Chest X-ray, PA view. Patient: 50 years old, sex F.
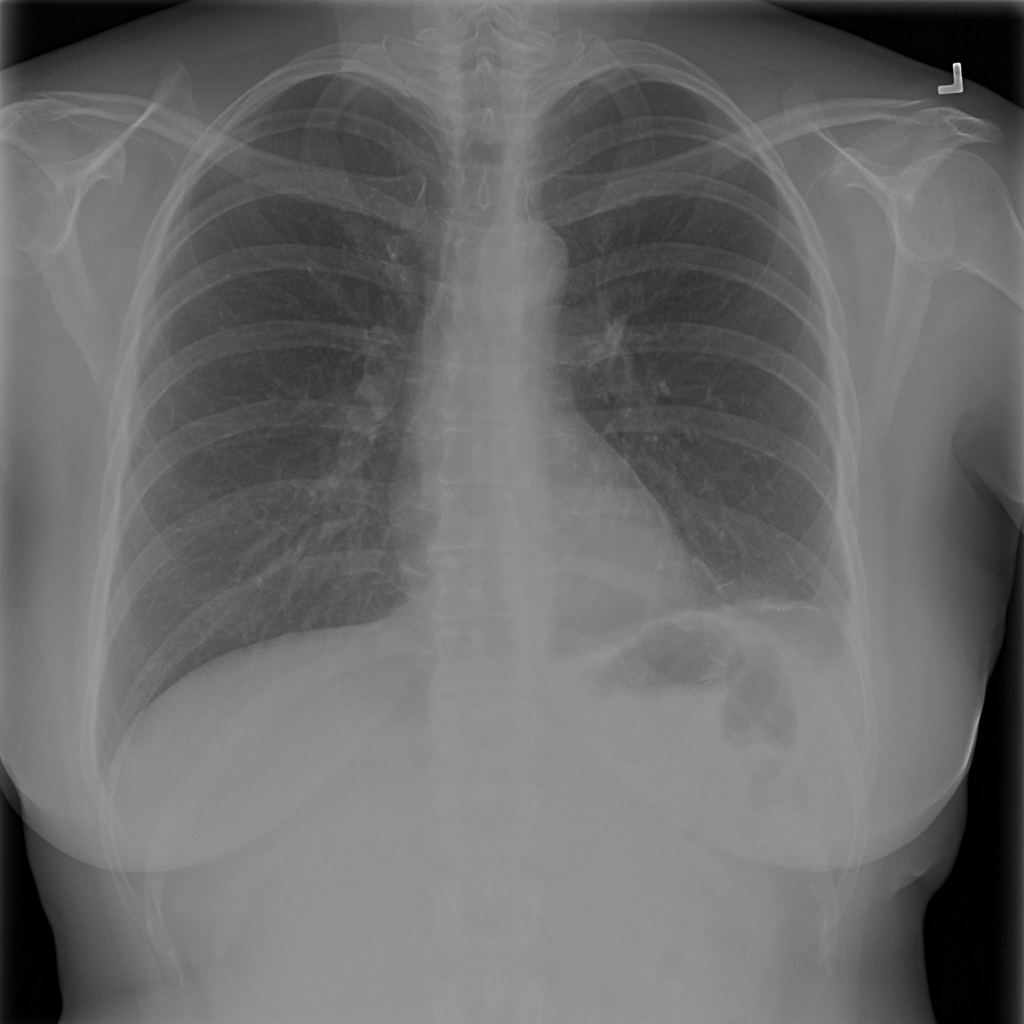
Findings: No Finding